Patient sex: M
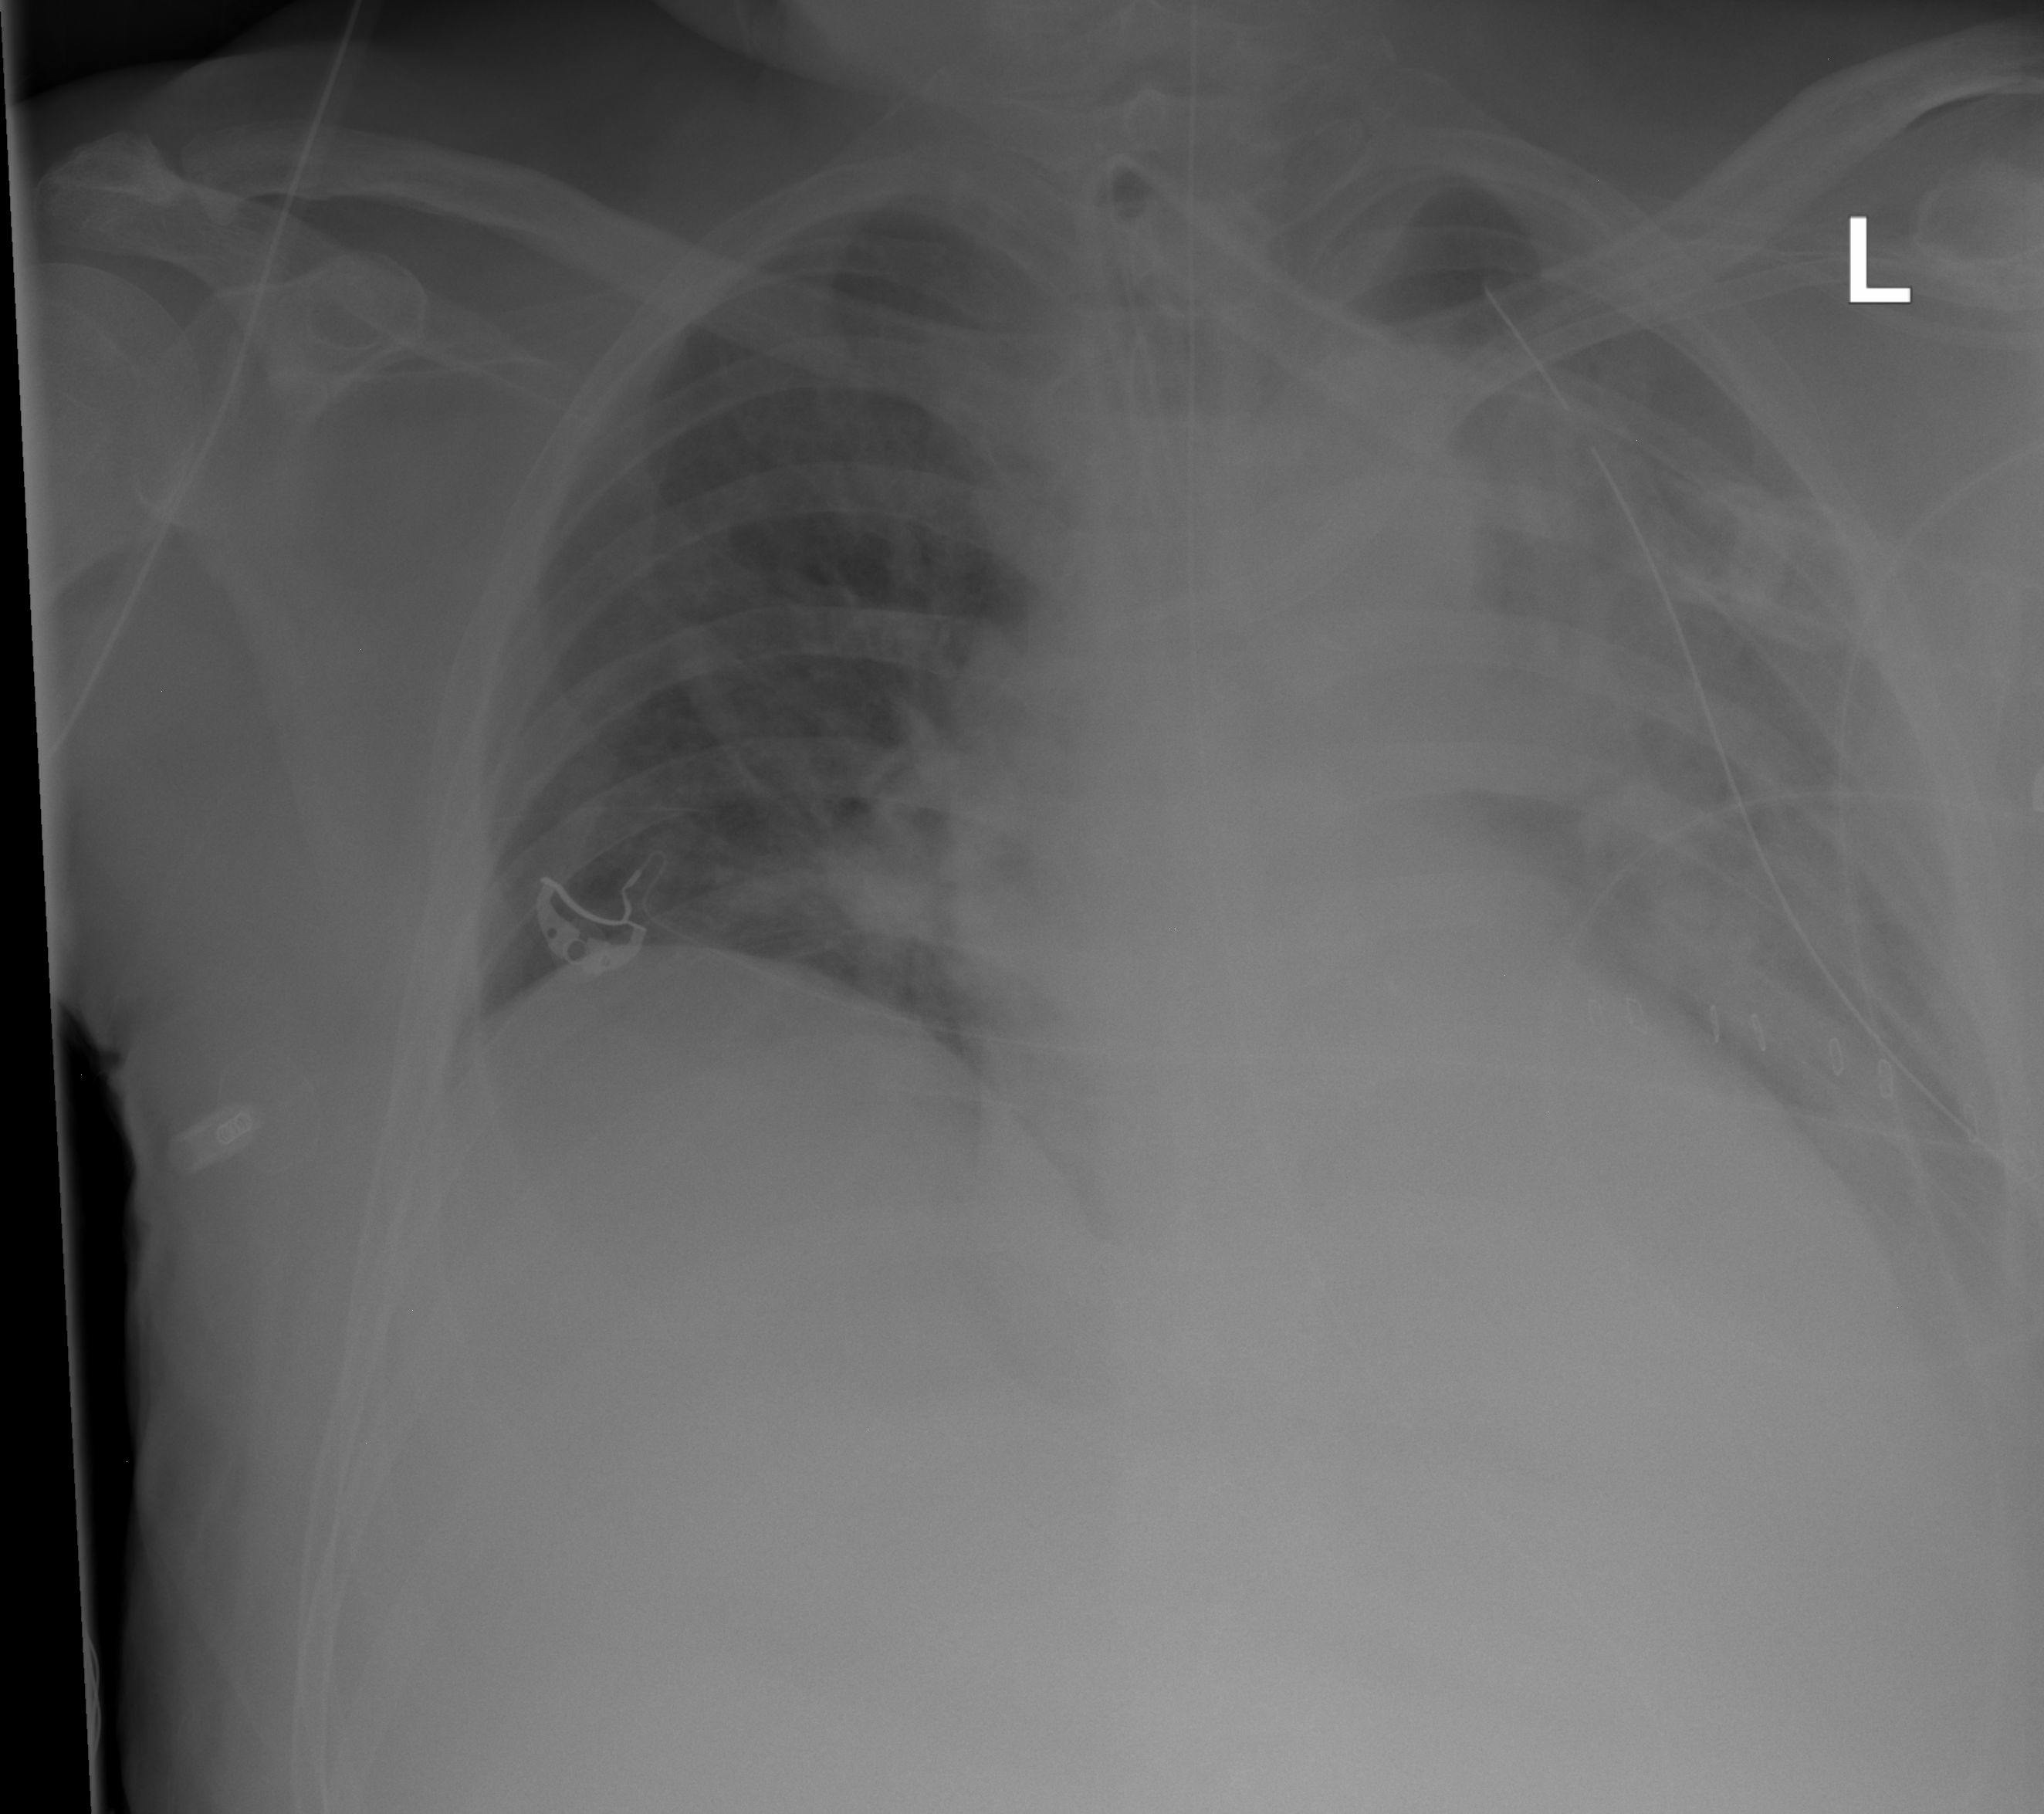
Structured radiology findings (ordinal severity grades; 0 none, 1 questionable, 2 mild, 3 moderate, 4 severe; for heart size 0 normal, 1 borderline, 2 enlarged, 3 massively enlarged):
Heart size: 2
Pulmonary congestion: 2
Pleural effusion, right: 0
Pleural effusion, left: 0
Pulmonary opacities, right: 0
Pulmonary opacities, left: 0
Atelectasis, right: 0
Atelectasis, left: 2